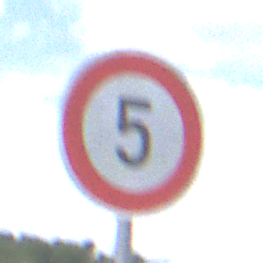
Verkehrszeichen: Geschwindigkeit5
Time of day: Midday
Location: Outdoor (Nature)
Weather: PartlyCloudy
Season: NotSpecified
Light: Natural